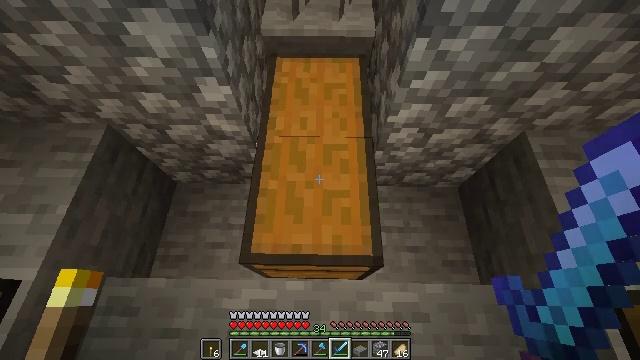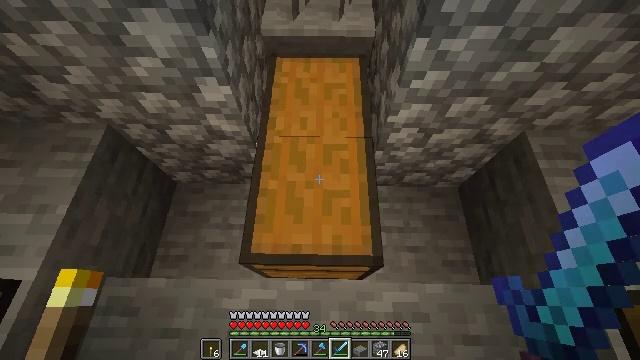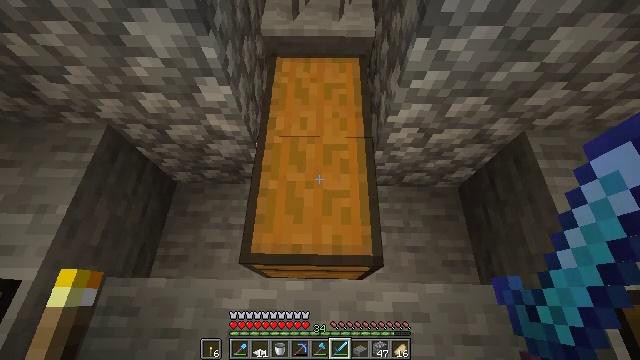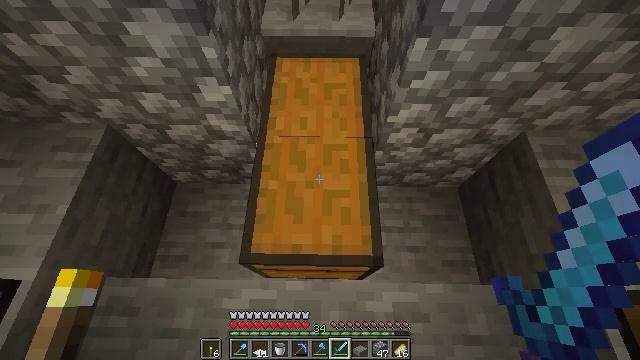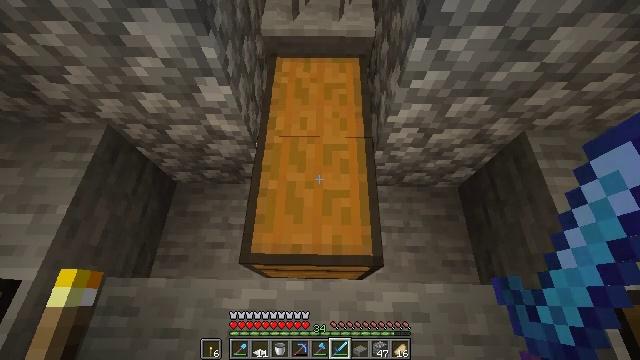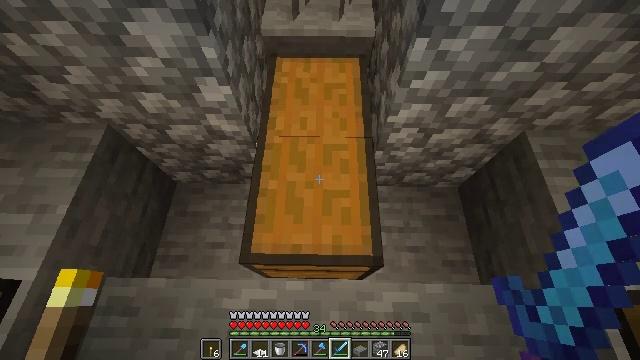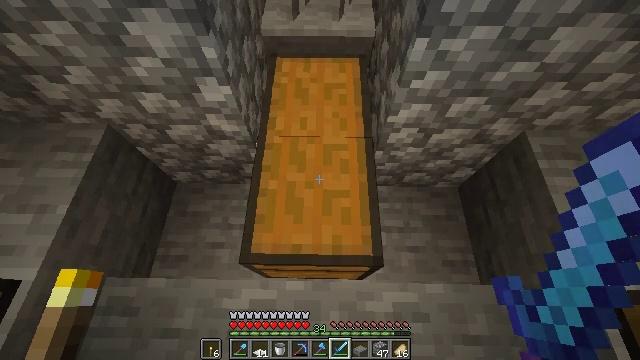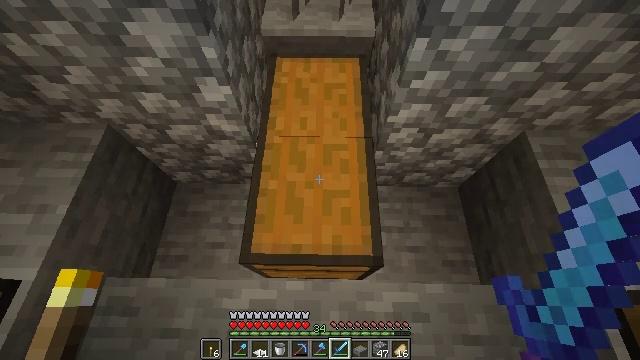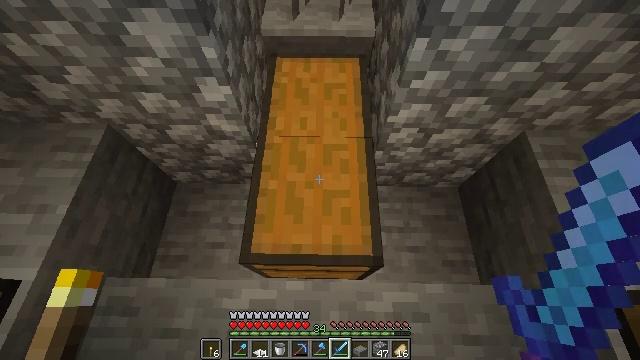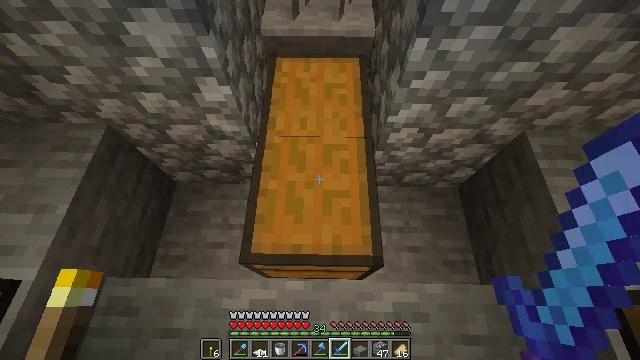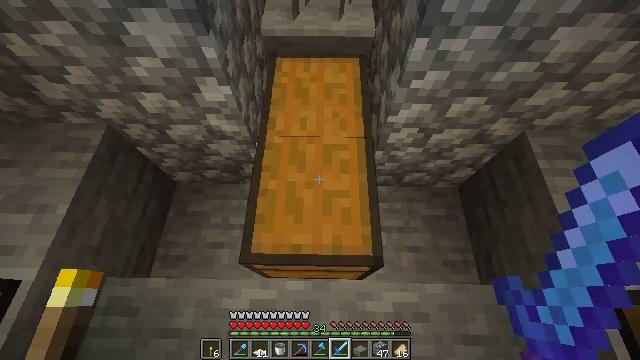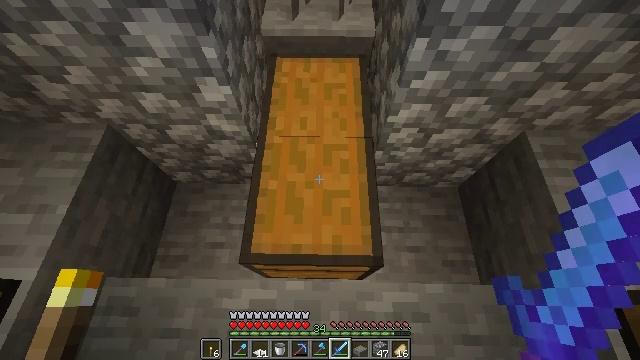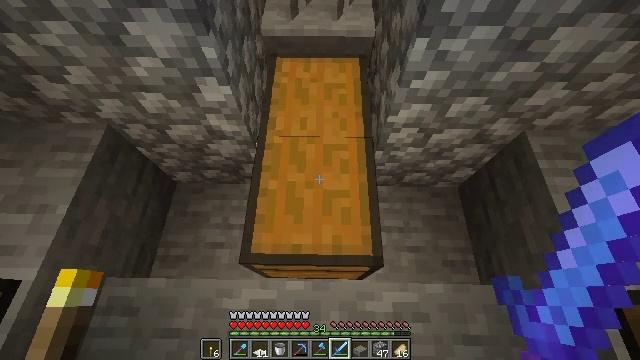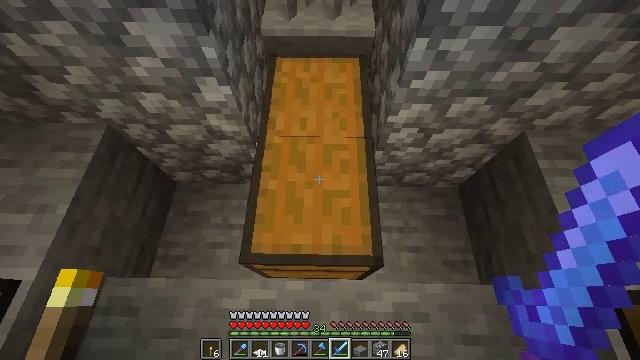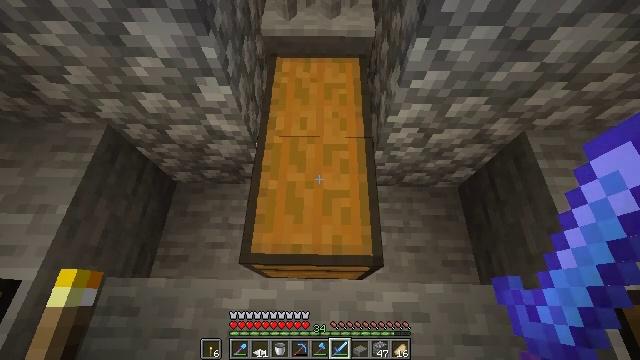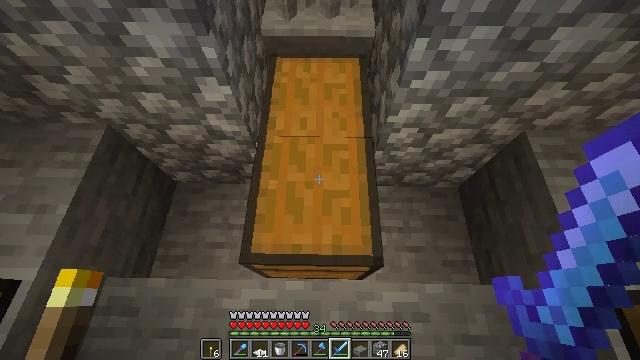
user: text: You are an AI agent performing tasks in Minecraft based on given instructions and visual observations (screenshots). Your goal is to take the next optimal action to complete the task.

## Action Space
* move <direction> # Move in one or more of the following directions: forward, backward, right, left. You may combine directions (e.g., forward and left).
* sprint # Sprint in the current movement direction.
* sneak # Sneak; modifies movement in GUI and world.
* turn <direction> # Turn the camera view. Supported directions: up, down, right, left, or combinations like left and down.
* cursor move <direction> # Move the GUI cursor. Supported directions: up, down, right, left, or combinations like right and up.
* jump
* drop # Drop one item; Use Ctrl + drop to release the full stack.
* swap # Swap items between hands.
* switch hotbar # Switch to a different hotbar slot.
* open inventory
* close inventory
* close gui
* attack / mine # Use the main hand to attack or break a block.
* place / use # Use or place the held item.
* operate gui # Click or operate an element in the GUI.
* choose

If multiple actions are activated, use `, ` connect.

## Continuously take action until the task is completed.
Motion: motion action
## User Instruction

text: Remove a diamond sword from the inventory.
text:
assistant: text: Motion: no_op
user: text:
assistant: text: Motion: no_op
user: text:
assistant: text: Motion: no_op
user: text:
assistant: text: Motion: no_op
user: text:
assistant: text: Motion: no_op
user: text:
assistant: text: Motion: no_op
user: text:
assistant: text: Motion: no_op
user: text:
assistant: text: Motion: no_op
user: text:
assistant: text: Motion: no_op
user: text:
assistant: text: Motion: no_op
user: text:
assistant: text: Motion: no_op
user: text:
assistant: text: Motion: no_op
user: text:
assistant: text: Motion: no_op
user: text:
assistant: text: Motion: no_op
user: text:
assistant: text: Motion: no_op
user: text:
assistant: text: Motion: no_op
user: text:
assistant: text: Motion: no_op
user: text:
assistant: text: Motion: no_op
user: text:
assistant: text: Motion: no_op
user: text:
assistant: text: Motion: no_op
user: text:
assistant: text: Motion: no_op
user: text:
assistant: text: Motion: no_op
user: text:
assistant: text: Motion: no_op
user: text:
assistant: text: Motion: no_op
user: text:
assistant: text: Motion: no_op
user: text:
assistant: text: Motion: no_op
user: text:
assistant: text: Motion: no_op
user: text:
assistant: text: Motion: no_op
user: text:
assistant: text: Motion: no_op
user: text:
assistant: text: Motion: no_op